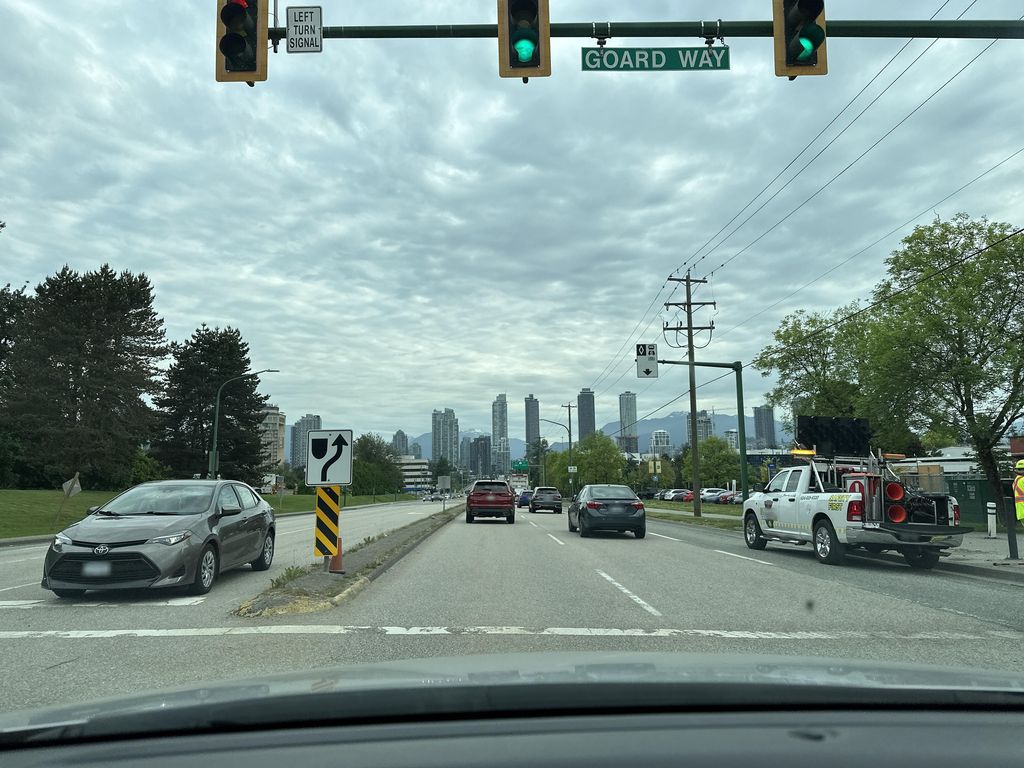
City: vancouver